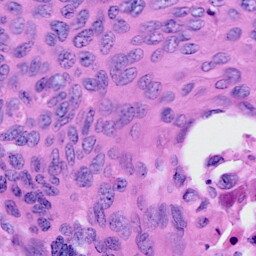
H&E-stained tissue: Cervix